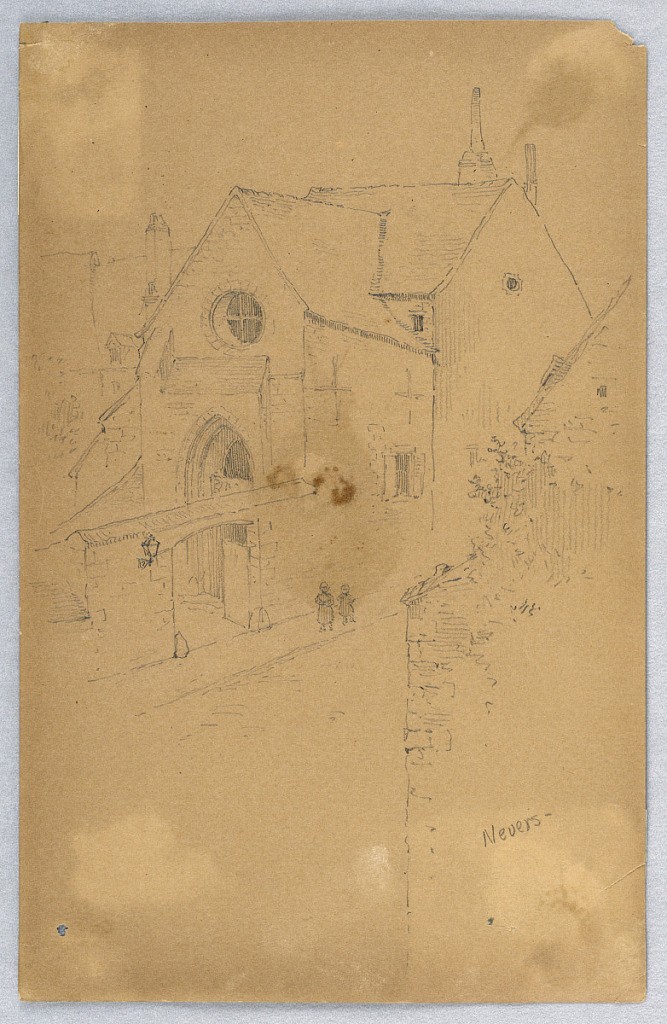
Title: Nevers
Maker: Arnold William Brunner, American, 1857–1925
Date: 1883
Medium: Graphite on brown paper
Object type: Drawing
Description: View into a street and churchyard, figures walking along street.